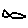
Label: fish